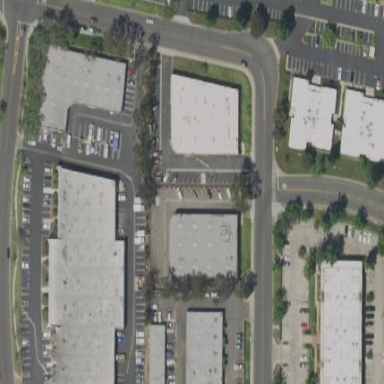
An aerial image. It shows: Commercial area.